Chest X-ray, AP view. Patient: 34 years old, sex F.
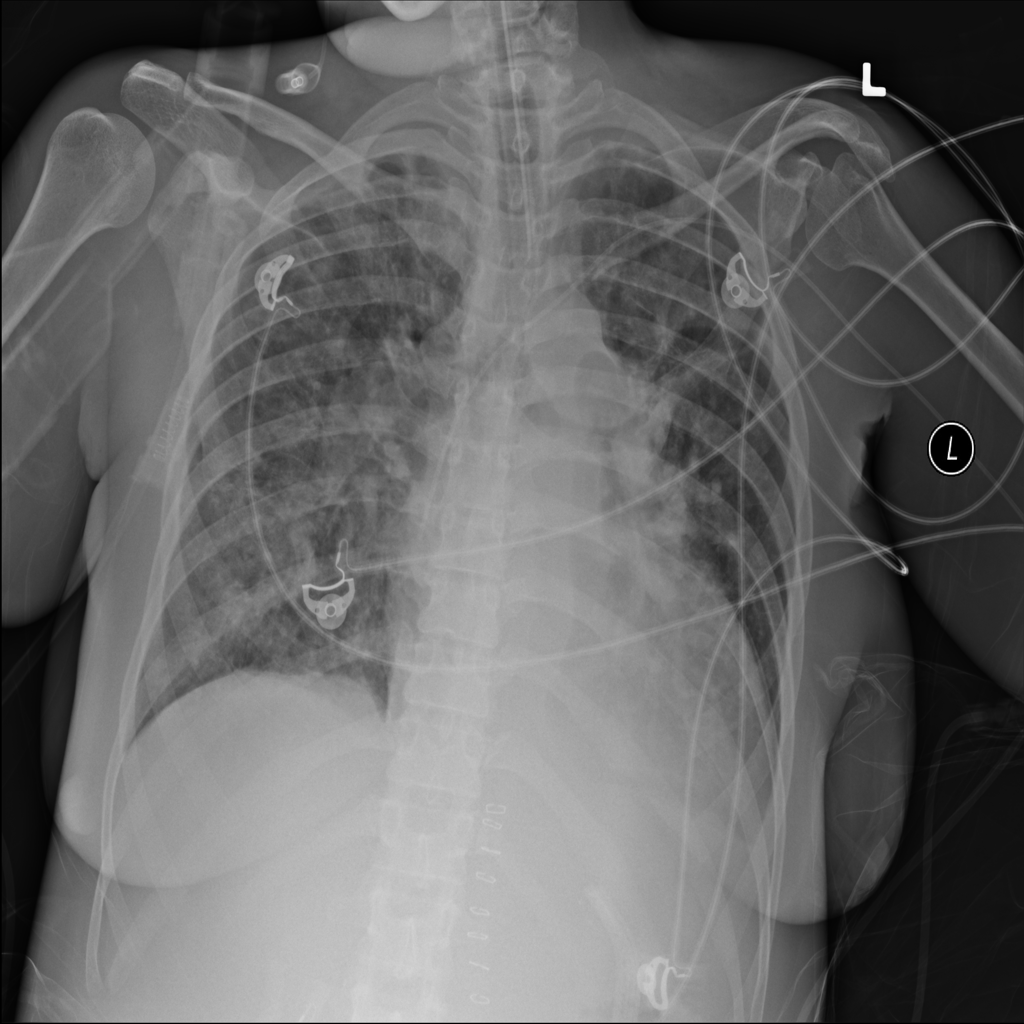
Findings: Infiltration, Mass, Nodule